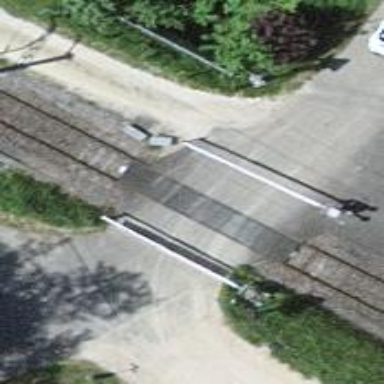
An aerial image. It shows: Full barrier level crossing along the railway.